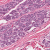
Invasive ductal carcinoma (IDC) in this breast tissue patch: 0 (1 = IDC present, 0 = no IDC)